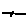
Label: line